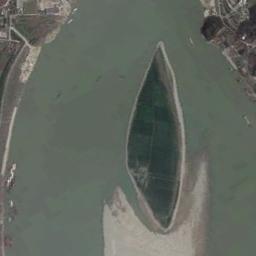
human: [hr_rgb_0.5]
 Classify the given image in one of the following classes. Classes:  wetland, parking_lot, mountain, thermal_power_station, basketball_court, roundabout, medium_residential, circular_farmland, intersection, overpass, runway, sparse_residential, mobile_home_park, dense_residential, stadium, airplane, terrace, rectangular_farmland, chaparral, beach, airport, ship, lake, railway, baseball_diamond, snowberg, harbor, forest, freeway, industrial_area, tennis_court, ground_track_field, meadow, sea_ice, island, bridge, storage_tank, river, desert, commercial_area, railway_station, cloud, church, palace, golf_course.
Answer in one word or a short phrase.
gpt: island